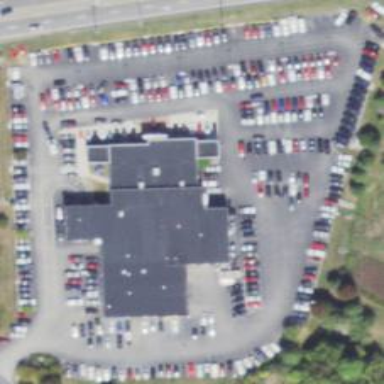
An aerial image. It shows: Car shop building.